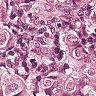
Metastatic tissue present: yes